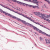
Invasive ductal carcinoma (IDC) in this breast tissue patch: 0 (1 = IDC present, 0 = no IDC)